Question: My android app is keep giving me this error. 'The application has stopped working unexpectedly. Please try again'. I dont know what is the wrong with my code. I am working on this app for hours and now my head is blowing apart. What am I doing wrong in my code?
xml file
'''
<?xml version="1.0" encoding="utf-8"?>
<PreferenceScreen xmlns:android="http://schemas.android.com/apk/res/android" >
<CheckBoxPreference
android:title="Enable/Disable Alarm"
android:defaultValue="true"
android:key="cbAlarm"
android:summary="Enable or disable alarm for full charged battery" />
<RingtonePreference
android:title="Choose Alarm"
android:key="ringtone"
android:summary="Choose ringtone as alarm for battery charged complete"
></RingtonePreference>
</PreferenceScreen>
'''
main class file
'''
package com.zafar.batteryalarm;
import android.content.Intent;
import android.os.Bundle;
import android.preference.CheckBoxPreference;
import android.preference.Preference;
import android.preference.PreferenceActivity;
public class BatteryAlarm extends PreferenceActivity {
/** Called when the activity is first created. */
@Override
protected void onCreate(Bundle savedInstanceState) {
// TODO Auto-generated method stub
super.onCreate(savedInstanceState);
addPreferencesFromResource(R.xml.alarm);
final CheckBoxPreference checkboxPref = (CheckBoxPreference) getPreferenceManager().findPreference("cbAlarm");
checkboxPref.setOnPreferenceChangeListener(new Preference.OnPreferenceChangeListener() {
public boolean onPreferenceChange(Preference preference, Object newValue) {
if (newValue.toString().equals("true")) {
startService(new Intent(getBaseContext(), BatteryService.class));
} else if(newValue.toString().equals("false")) {
stopService(new Intent(getBaseContext(), BatteryService.class));
}
return true;
}
});
}
}
'''
here is my service class
'''
package com.zafar.batteryalarm;
import java.io.IOException;
import android.app.Notification;
import android.app.NotificationManager;
import android.app.PendingIntent;
import android.app.Service;
import android.content.BroadcastReceiver;
import android.content.Context;
import android.content.Intent;
import android.content.IntentFilter;
import android.content.SharedPreferences;
import android.media.AudioManager;
import android.media.MediaPlayer;
import android.net.Uri;
import android.os.BatteryManager;
import android.os.IBinder;
import android.preference.PreferenceManager;
import android.widget.Toast;
public class BatteryService extends Service {
// protected static final Bundle Bundle = null;
private MediaPlayer mMediaPlayer;
private static final int NOTIFICATION_ID = 1;
@Override
public IBinder onBind(Intent intent) {
// TODO Auto-generated method stub
return null;
}
@Override
public int onStartCommand(Intent intent, int flags, int startId) {
initNotification();
Toast.makeText(this, "Service Started", Toast.LENGTH_LONG).show();
this.registerReceiver(this.batteryInfoReceiver, new IntentFilter(
Intent.ACTION_BATTERY_CHANGED));
return START_STICKY;
}
private BroadcastReceiver batteryInfoReceiver = new BroadcastReceiver() {
private BroadcastReceiver batteryInfoReceiver;
@Override
public void onReceive(Context context, Intent intent) {
Toast.makeText(context, "Battery alarm is enabled", Toast.LENGTH_LONG).show();
int level = intent.getIntExtra(BatteryManager.EXTRA_LEVEL, 0);
int plugged = intent.getIntExtra(BatteryManager.EXTRA_PLUGGED, 0);
if (plugged == 2) {
if (level == 100) {
Toast.makeText(context, "Battery charge is completed. Unplug charger!", Toast.LENGTH_LONG).show();
SharedPreferences getAlarms = PreferenceManager
.getDefaultSharedPreferences(getBaseContext());
String alarms = getAlarms.getString("ringtone",
"default ringtone");
// getting uri from MediaStore via filepath i.e.
// content://media/internal/audio/media/29
Uri uri = Uri.parse(alarms);
mMediaPlayer = new MediaPlayer();
try {
mMediaPlayer.setDataSource(context, uri);
final AudioManager audioManager = (AudioManager) context.getSystemService(Context.AUDIO_SERVICE);
if (audioManager.getStreamVolume(AudioManager.STREAM_ALARM) != 0) {
mMediaPlayer.setAudioStreamType(AudioManager.STREAM_ALARM);
mMediaPlayer.prepare();
mMediaPlayer.start();
}
} catch (IOException e) {
// System.out.println("OOPS");
e.getStackTrace();
}
}
} else if (plugged == 0) {
mMediaPlayer.stop();
unregisterReceiver(this.batteryInfoReceiver);
// onDestroy();
}
}
};
public void onDestroy() {
super.onDestroy();
Toast.makeText(this, "Battery alarm is disabled", Toast.LENGTH_LONG).show();
cancelNotification();
// unregisterReceiver(this.batteryInfoReceiver);
}
private void initNotification() {
String ns = Context.NOTIFICATION_SERVICE;
NotificationManager mNotificationManager = (NotificationManager) getSystemService(ns);
int icon = R.drawable.ic_launcher;
CharSequence tickerText = "Battery Service";
long when = System.currentTimeMillis();
Notification notification = new Notification(icon, tickerText, when);
notification.flags = Notification.FLAG_ONGOING_EVENT;
Context context = getApplicationContext();
CharSequence contentTitle = "Content Title";
CharSequence contentText = "Content Text";
Intent notificationIntent = new Intent(this, BatteryAlarm.class);
PendingIntent contentIntent = PendingIntent.getActivity(context, 0,
notificationIntent, 0);
notification.setLatestEventInfo(context, contentTitle, contentText,
contentIntent);
mNotificationManager.notify(NOTIFICATION_ID, notification);
}
private void cancelNotification() {
String ns = Context.NOTIFICATION_SERVICE;
NotificationManager mNotificationManager = (NotificationManager) getSystemService(ns);
mNotificationManager.cancel(NOTIFICATION_ID);
}
}
'''
Here is my logcat
'''
05-06 19:25:03.425: I/System.out(861): Sending WAIT chunk
05-06 19:25:03.425: W/ActivityThread(861): Application com.zafar.batteryalarm is waiting for the debugger on port 8100...
05-06 19:25:03.470: I/dalvikvm(861): Debugger is active
05-06 19:25:03.625: I/System.out(861): Debugger has connected
05-06 19:25:03.625: I/System.out(861): waiting for debugger to settle...
05-06 19:25:03.825: I/System.out(861): waiting for debugger to settle...
05-06 19:25:04.025: I/System.out(861): waiting for debugger to settle...
05-06 19:25:04.225: I/System.out(861): waiting for debugger to settle...
05-06 19:25:04.425: I/System.out(861): waiting for debugger to settle...
05-06 19:25:04.625: I/System.out(861): waiting for debugger to settle...
05-06 19:25:04.825: I/System.out(861): waiting for debugger to settle...
05-06 19:25:05.030: I/System.out(861): debugger has settled (1358)
05-06 19:25:05.250: D/dalvikvm(861): GC_EXTERNAL_ALLOC freed 46K, 50% free 2726K/5379K, external 0K/0K, paused 74ms
05-06 19:25:05.400: D/dalvikvm(861): GC_EXTERNAL_ALLOC freed 48K, 49% free 2775K/5379K, external 504K/518K, paused 16ms
05-06 19:25:05.510: D/CLIPBOARD(861): Hide Clipboard dialog at Starting input: finished by someone else... !
05-06 19:25:16.280: W/KeyCharacterMap(861): No keyboard for id 0
05-06 19:25:16.280: W/KeyCharacterMap(861): Using default keymap: /system/usr/keychars/qwerty.kcm.bin
05-06 19:25:16.535: D/CLIPBOARD(861): Hide Clipboard dialog at Starting input: finished by someone else... !
05-06 19:30:12.350: E/MediaPlayer-JNI(861): setDataSource: outside path in JNI is ?x@
05-06 19:30:12.370: W/MediaPlayer(861): info/warning (1, 26)
05-06 19:30:12.370: E/MediaPlayer(861): error (-4, -4)
05-06 19:31:07.360: D/AndroidRuntime(861): Shutting down VM
05-06 19:31:07.360: W/dalvikvm(861): threadid=1: thread exiting with uncaught exception (group=0x4001e578)
05-06 19:31:07.420: E/AndroidRuntime(861): FATAL EXCEPTION: main
05-06 19:31:07.420: E/AndroidRuntime(861): java.lang.RuntimeException: Error receiving broadcast Intent { act=android.intent.action.BATTERY_CHANGED flg=0x60000000 (has extras) } in com.zafar.batteryalarm.BatteryService$1@40542be8
05-06 19:31:07.420: E/AndroidRuntime(861): at android.app.LoadedApk$ReceiverDispatcher$Args.run(LoadedApk.java:722)
05-06 19:31:07.420: E/AndroidRuntime(861): at android.os.Handler.handleCallback(Handler.java:587)
05-06 19:31:07.420: E/AndroidRuntime(861): at android.os.Handler.dispatchMessage(Handler.java:92)
05-06 19:31:07.420: E/AndroidRuntime(861): at android.os.Looper.loop(Looper.java:130)
05-06 19:31:07.420: E/AndroidRuntime(861): at android.app.ActivityThread.main(ActivityThread.java:3691)
05-06 19:31:07.420: E/AndroidRuntime(861): at java.lang.reflect.Method.invokeNative(Native Method)
05-06 19:31:07.420: E/AndroidRuntime(861): at java.lang.reflect.Method.invoke(Method.java:507)
05-06 19:31:07.420: E/AndroidRuntime(861): at com.android.internal.os.ZygoteInit$MethodAndArgsCaller.run(ZygoteInit.java:907)
05-06 19:31:07.420: E/AndroidRuntime(861): at com.android.internal.os.ZygoteInit.main(ZygoteInit.java:665)
05-06 19:31:07.420: E/AndroidRuntime(861): at dalvik.system.NativeStart.main(Native Method)
05-06 19:31:07.420: E/AndroidRuntime(861): Caused by: java.lang.NullPointerException
05-06 19:31:07.420: E/AndroidRuntime(861): at com.zafar.batteryalarm.BatteryService$1.onReceive(BatteryService.java:74)
05-06 19:31:07.420: E/AndroidRuntime(861): at android.app.LoadedApk$ReceiverDispatcher$Args.run(LoadedApk.java:709)
05-06 19:31:07.420: E/AndroidRuntime(861): ... 9 more
'''

This is latest logcat after 'if(mMediaPlayer != null) { mMediaPlay.stop() }' but it still doesnt work.
'''
05-07 18:35:10.000: W/ActivityThread(28850): Application com.zafar.batteryalarm is waiting for the debugger on port 8100...
05-07 18:35:10.010: I/System.out(28850): Sending WAIT chunk
05-07 18:35:10.090: I/dalvikvm(28850): Debugger is active
05-07 18:35:10.210: I/System.out(28850): Debugger has connected
05-07 18:35:10.210: I/System.out(28850): waiting for debugger to settle...
05-07 18:35:10.410: I/System.out(28850): waiting for debugger to settle...
05-07 18:35:10.605: I/System.out(28850): waiting for debugger to settle...
05-07 18:35:10.805: I/System.out(28850): waiting for debugger to settle...
05-07 18:35:11.005: I/System.out(28850): waiting for debugger to settle...
05-07 18:35:11.210: I/System.out(28850): waiting for debugger to settle...
05-07 18:35:11.415: I/System.out(28850): waiting for debugger to settle...
05-07 18:35:11.614: I/System.out(28850): waiting for debugger to settle...
05-07 18:35:11.814: I/System.out(28850): debugger has settled (1489)
05-07 18:35:11.970: D/dalvikvm(28850): GC_EXTERNAL_ALLOC freed 51K, 50% free 2726K/5379K, external 0K/0K, paused 31ms
05-07 18:35:12.105: D/dalvikvm(28850): GC_EXTERNAL_ALLOC freed 21K, 49% free 2780K/5379K, external 504K/518K, paused 16ms
05-07 18:35:12.215: D/CLIPBOARD(28850): Hide Clipboard dialog at Starting input: finished by someone else... !
05-07 18:36:11.614: E/MediaPlayer-JNI(28850): setDataSource: outside path in JNI is ?x@
'''
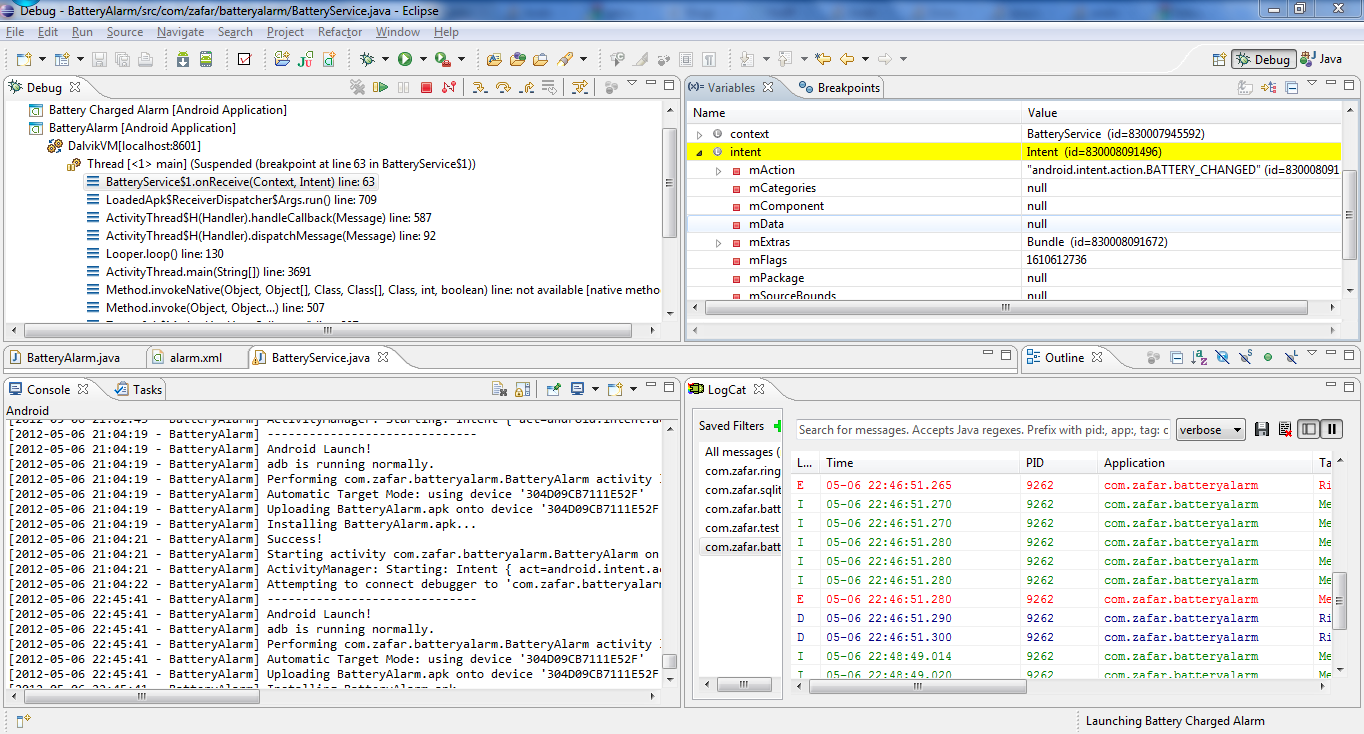
Answer: You should look at this lines of the logCat :
'''
05-06 19:31:07.420: E/AndroidRuntime(861): Caused by: java.lang.NullPointerException
05-06 19:31:07.420: E/AndroidRuntime(861): at com.zafar.batteryalarm.BatteryService$1.onReceive(BatteryService.java:74)
'''
You have a NullPointer at line 74 in the onReceive method of BatteryService.java
Make sure that all the variables are initialized or handled properly.
After looking a little more at the code, it is likely the problem at
'''
mMediaPlayer.stop();
'''
it can happen that mMediaPlayer not initialized so returning a NullPointerException.
This should fix the NullPointerException.
'''
if(mMediaPlayer != null) {
mMediaPlayer.stop();
}
'''